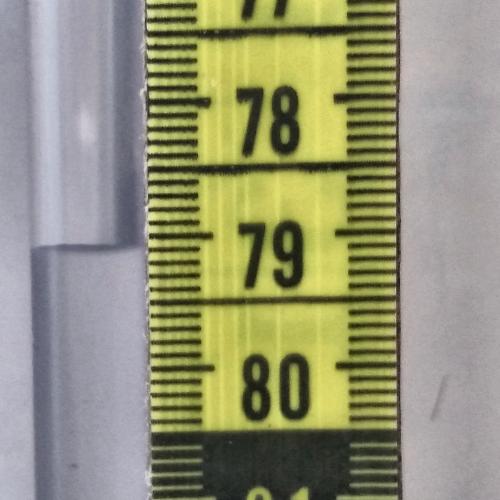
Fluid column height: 79.1 cm